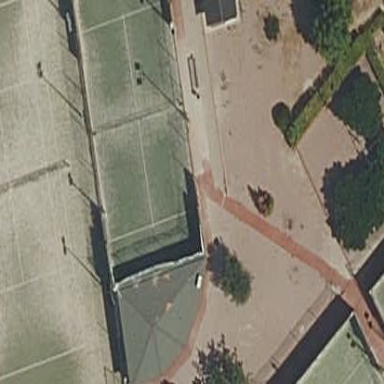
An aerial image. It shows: Tennis court in leisure pitch.